Question: I get this error during compile-time of my GWT project, there is no such folder as 'gwt-UnitCache' to delete, as suggested in the following questions
- <URL>
I'm using IntelliJ IDEA (IDE), SmartGWT EE (Framework), JBoss AS (Server) and JPA
Here's the error log:

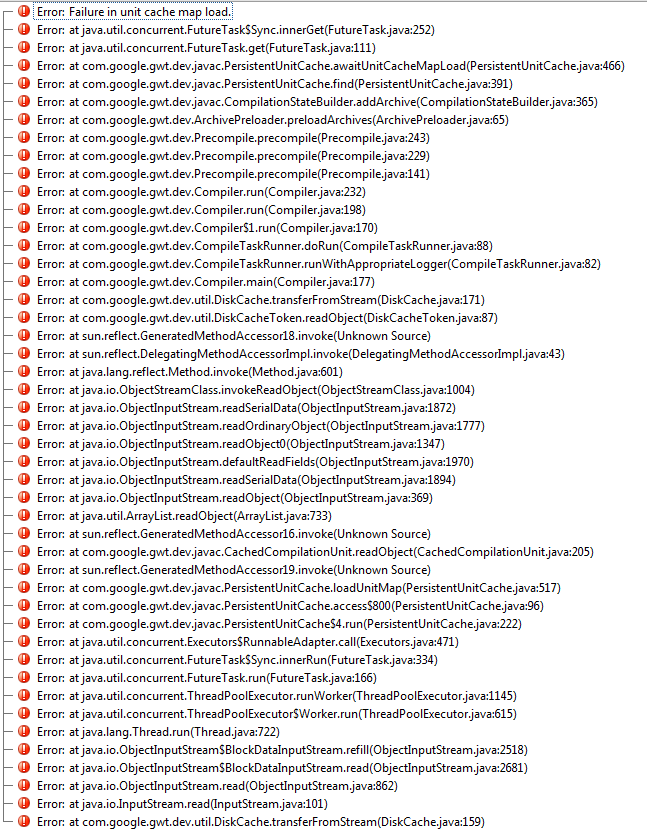
Answer: I was able to fix it by systematically removing, compiling and re-adding every artifact piece.
If you're having this problem, make sure you have a structure like this:

contains your compile-time libraries